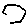
Label: hexagon